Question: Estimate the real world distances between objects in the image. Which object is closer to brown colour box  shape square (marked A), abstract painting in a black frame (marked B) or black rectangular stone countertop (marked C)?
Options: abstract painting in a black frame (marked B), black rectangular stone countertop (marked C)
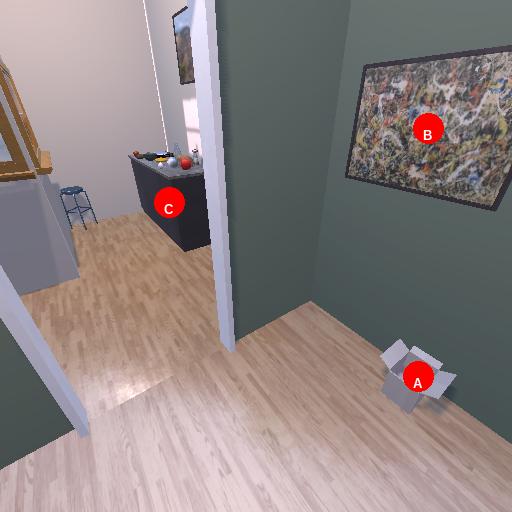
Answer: abstract painting in a black frame (marked B)